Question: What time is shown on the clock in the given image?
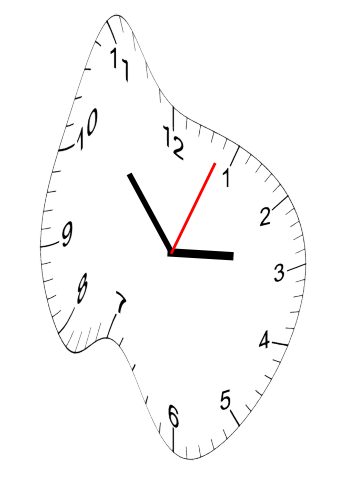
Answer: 02:53:04